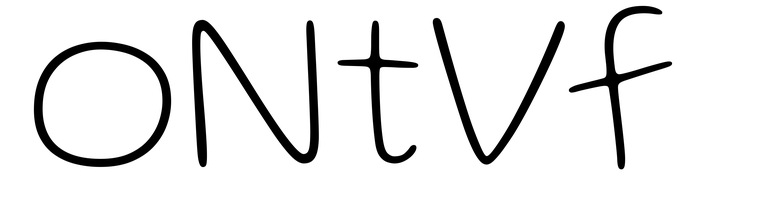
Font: Gluten_Thin